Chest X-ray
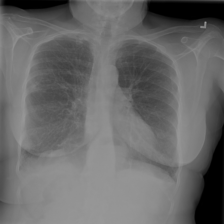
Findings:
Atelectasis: negative
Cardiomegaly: negative
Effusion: negative
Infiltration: negative
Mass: negative
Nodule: positive
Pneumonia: negative
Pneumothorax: negative
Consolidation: negative
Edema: negative
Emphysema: negative
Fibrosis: negative
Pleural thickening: negative
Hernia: positive